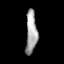
Tissue: prostate
Cell type: T cells
Senescence score: 0.3149
Nuclear area (px): 469
Mean DAPI intensity: 165.486